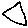
Label: triangle